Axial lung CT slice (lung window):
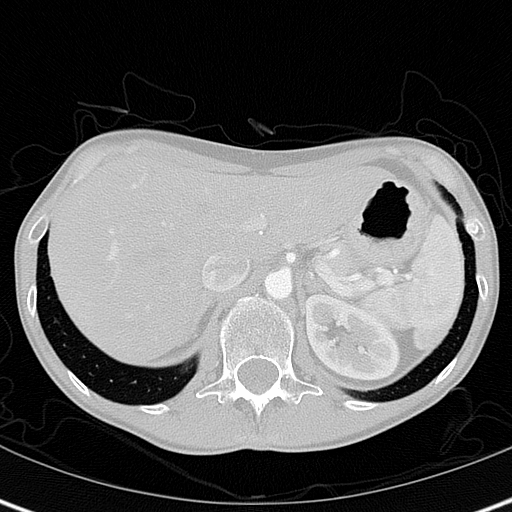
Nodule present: no